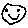
Label: smiley face